Question: I have an application that uses Facebook login. I have the FacebookSDK and I use com.facebook.LoginActivity.
The problem is that on 10" tablets the activity is not shown properly when the softkeybord is shown. I'm using a Samsung Galaxy Tab 2 (10.1) (OS 4.0.2).
This is what I see after clicking on one EditText in the Facebook LoginActivity:

In the manifest file I have:
'''
<activity
android:name="com.facebook.LoginActivity"
android:windowSoftInputMode="adjustResize"
android:theme="@android:style/Theme.Translucent.NoTitleBar"
android:label="@string/app_name" >
</activity>
'''
Is anyone else having this problem too?
Is anyone using LoginActivity without having problems?
Is there anything else I need to do?
And why does not the Facebook activity take the full screen ?
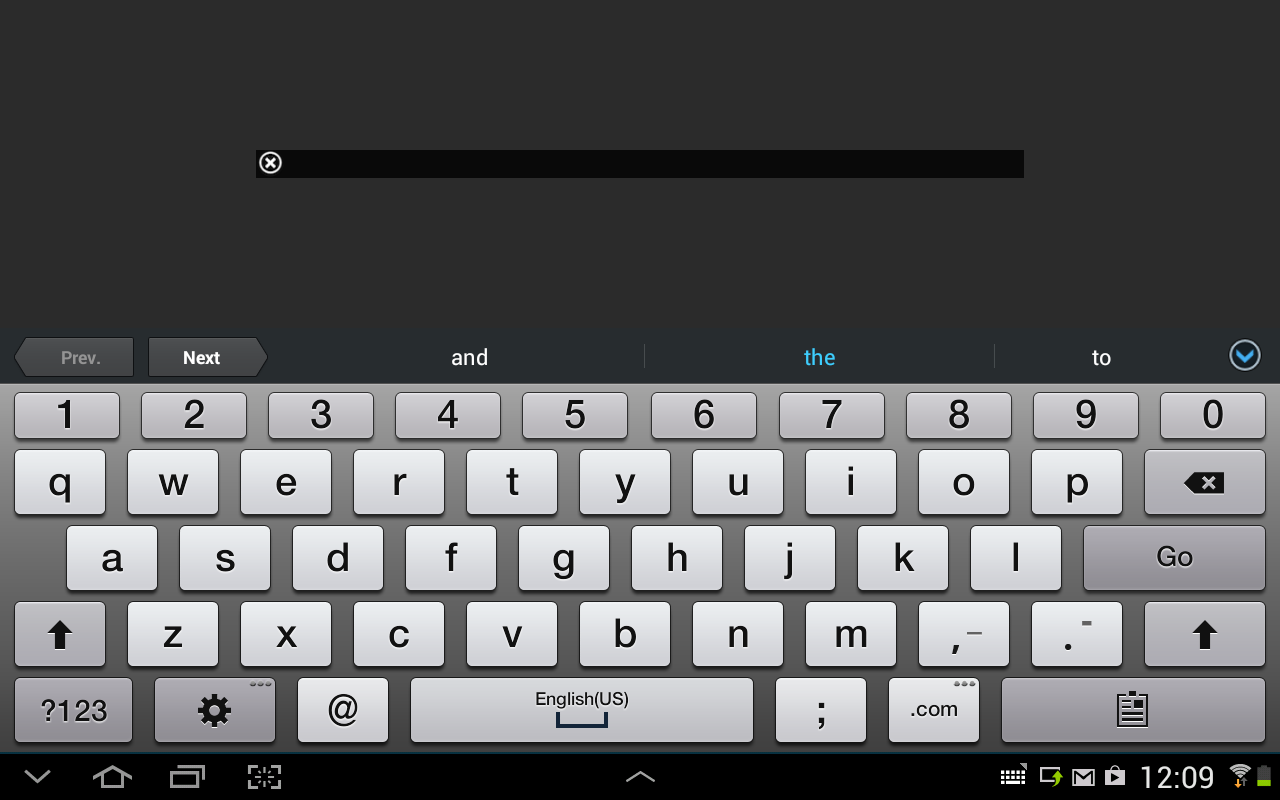
Answer: The quick fix will require you to modify the SDK code.
Look in the WebDialog.java file, in the onCreate() method, after the super.onCreate() call, add this:
'''
getWindow().setSoftInputMode(WindowManager.LayoutParams.SOFT_INPUT_ADJUST_PAN);
'''
This will pan the soft keyboard over top of the dialog. If that's still not enough, then you might want to play around with the margins in the getMargins() method. In the worst case, you can just have getMargins return:
'''
return new Pair<Integer, Integer>(1, 1);
'''